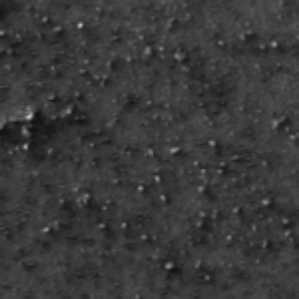
Label: frost